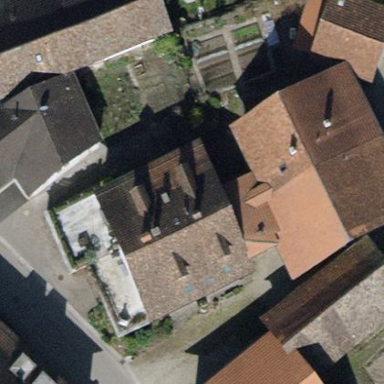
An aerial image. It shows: Semi-detached house with gabled roof.